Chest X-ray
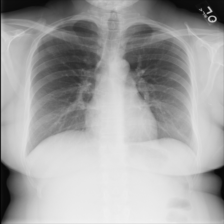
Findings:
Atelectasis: negative
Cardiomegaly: negative
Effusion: negative
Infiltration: negative
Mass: negative
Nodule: negative
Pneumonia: negative
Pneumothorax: negative
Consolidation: negative
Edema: negative
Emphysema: negative
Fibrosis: negative
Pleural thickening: negative
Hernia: negative